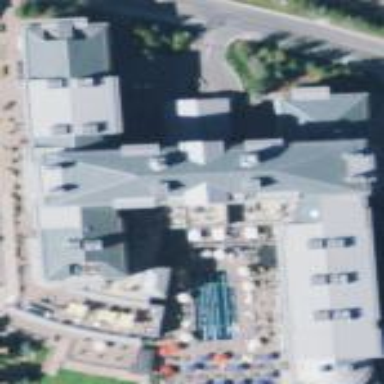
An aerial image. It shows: Hotel building.